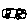
Label: car